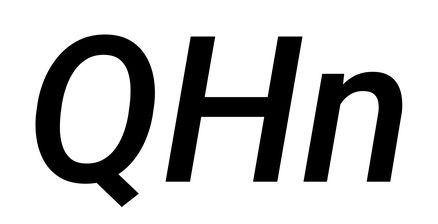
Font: Roboto-Italic_Medium_Italic